Milling tool wear sample.
Tool blade image: 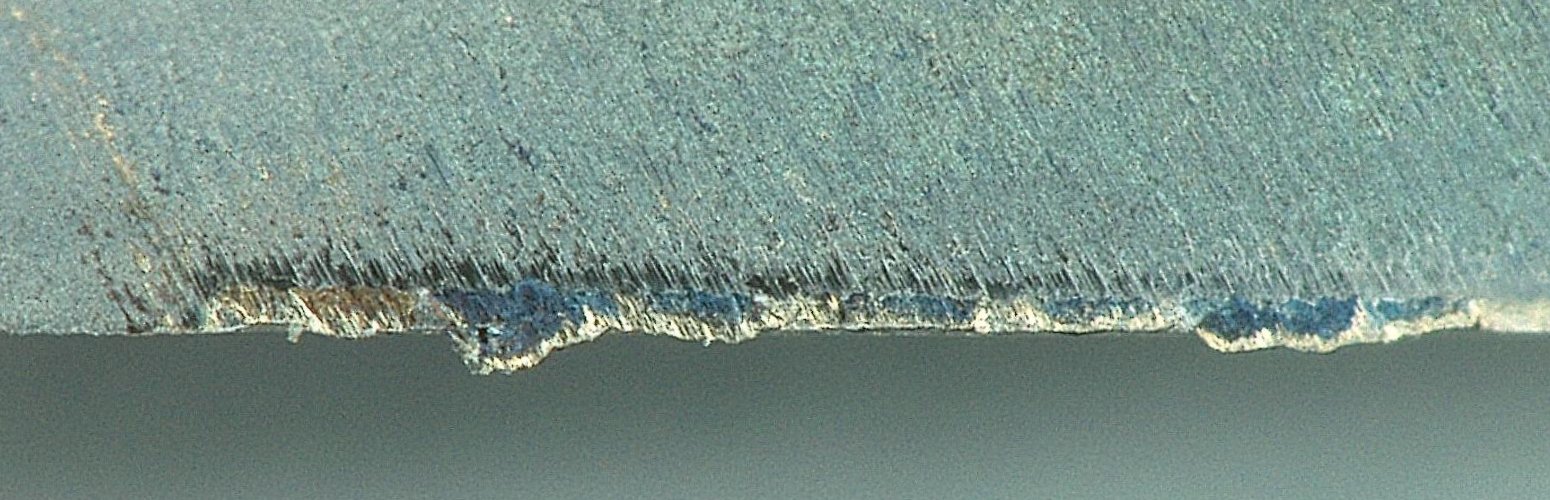
Chip image: 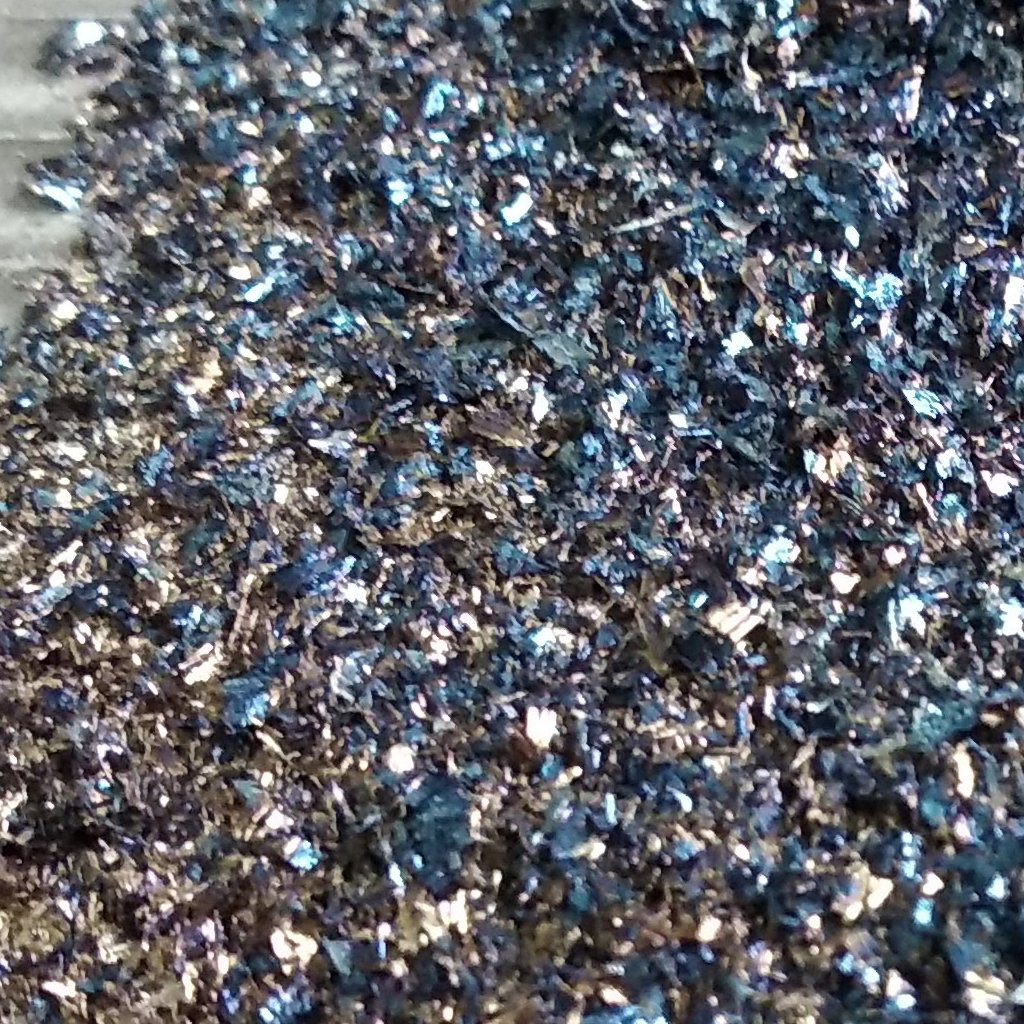
Workpiece image: 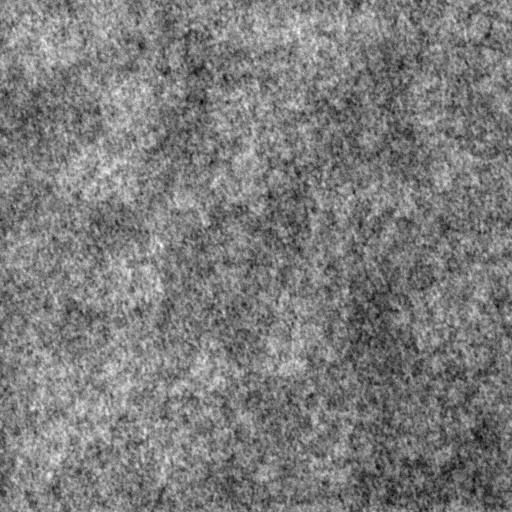
Tool wear state: dulled
Gaps: 7.17
Flank wear: 150.04
Overhang: 59.49
Force-signal Mel-spectrograms (X, Y, Z axes): 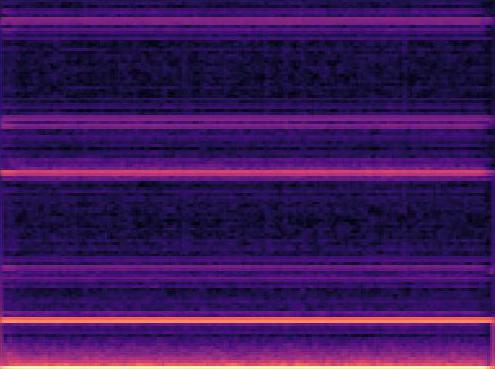 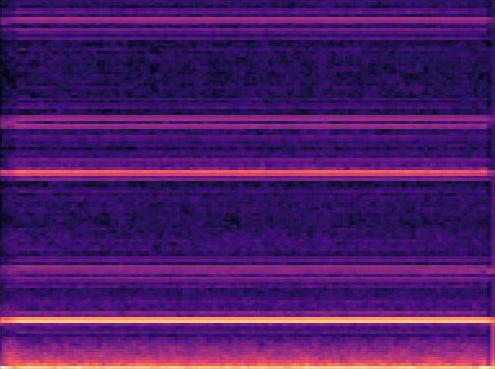 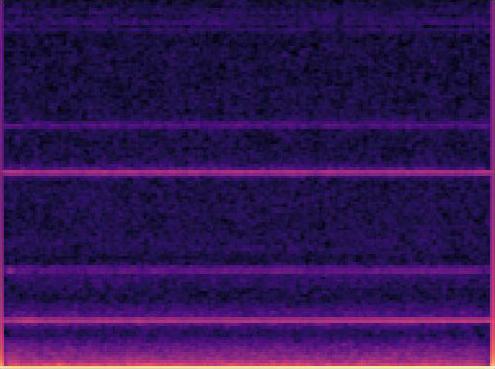
Force-signal scalograms (X, Y, Z axes): 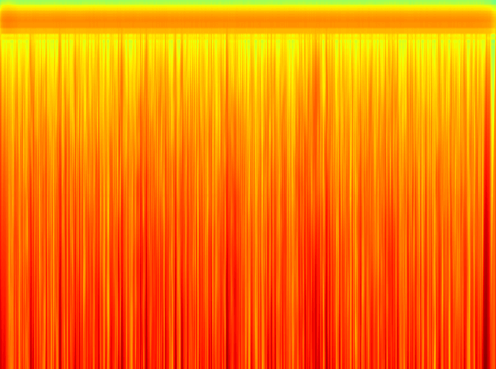 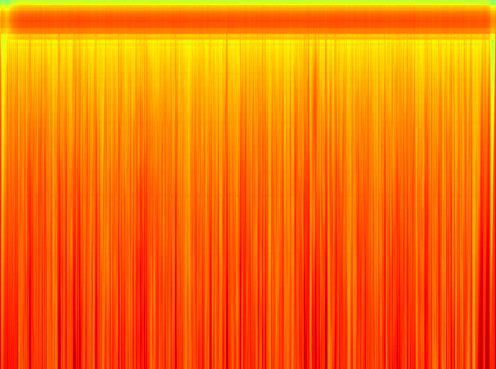 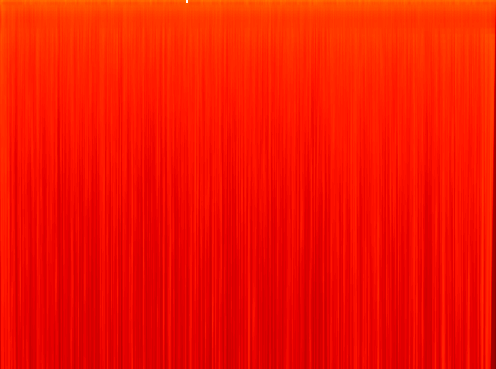
Force phase: accelerated_severe_wear